Question: i have a problem with SignalR in asp.net mvc
i add a package below:

and add Startup.cs
'''
using Microsoft.Owin;
using Owin;
[assembly: OwinStartup(typeof(Paksh.Startup))]
namespace Paksh
{
public class Startup
{
public static void ConfigureSignalR(IAppBuilder app)
{
app.MapSignalR();
}
}
}
'''
but i get error:
> The following errors occurred while attempting to load the app.
- The OwinStartupAttribute.FriendlyName value '' does not match the given value 'ProductionConfiguration' in Assembly 'Paksh, Version=1.0.0.0, Culture=neutral, PublicKeyToken=null'.
- The given type or method 'ProductionConfiguration' was not found. Try specifying the Assembly.
To disable OWIN startup discovery, add the appSetting owin:AutomaticAppStartup with a value of "false" in your web.config.
To specify the OWIN startup Assembly, Class, or Method, add the appSetting owin:AppStartup with the fully qualified startup class or configuration method name in your web.config.
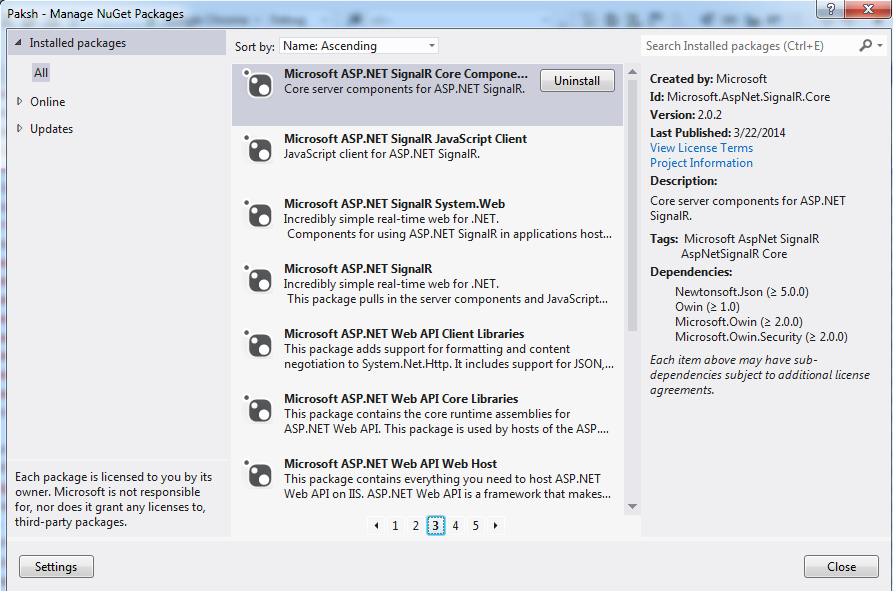
Answer: The error...
> The given [...] method 'ProductionConfiguration' was not found.
Means that the <URL>, but could not find it. Something tells me that you have something similar to this in your as well:
'''
<appSettings>
<add key="owin:appStartup" value="ProductionConfiguration" />
</appSettings>
'''
You have several options to solve this:
1. Change the name of the ConfigureSignalR method to ProductionConfiguration
2. Specify the correct method name in the OwinStartupAttribute: [assembly: OwinStartup(typeof(Paksh.Startup), "ConfigureSignalR")]
To get to know the OWIN startup class detection, read more <URL>.